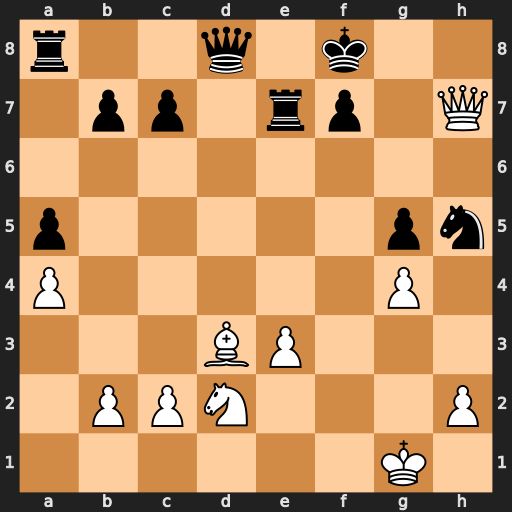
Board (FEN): r2q1k2/1pp1rp1Q/8/p5pn/P5P1/3BP3/1PPN3P/6K1
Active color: w
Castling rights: -
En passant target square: -
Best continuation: Qh8#